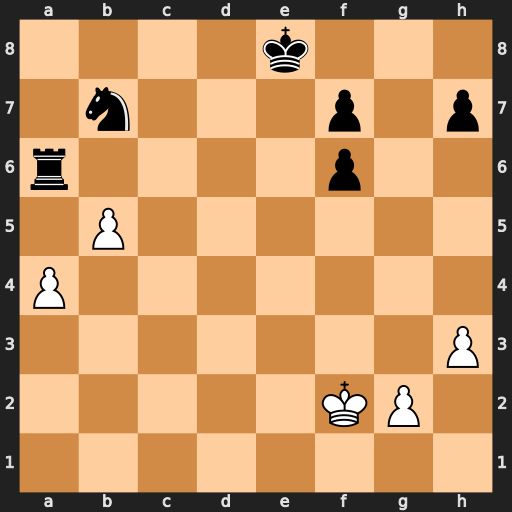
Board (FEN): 4k3/1n3p1p/r4p2/1P6/P7/7P/5KP1/8
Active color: w
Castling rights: -
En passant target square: -
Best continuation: bxa6 Nc5 a7